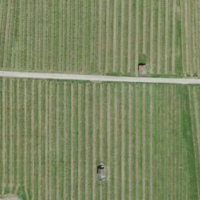
EUNIS habitat code: 52
Species observed at this site:
Certhia brachydactyla
Corvus corone
Cyanistes caeruleus
Sturnus vulgaris
Troglodytes troglodytes
Dendrocopos major
Streptopelia decaocto
Passer domesticus
Fringilla coelebs
Buteo buteo
Sylvia atricapilla
Passer montanus
Turdus merula
Columba palumbus
Phylloscopus collybita
Parus major
Erithacus rubecula
Hirundo rustica
Milvus milvus
Pica pica
Phoenicurus ochruros
Sitta europaea
Picus viridis
Delichon urbicum